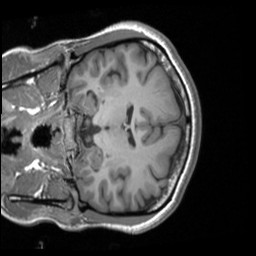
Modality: T1w
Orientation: coronal
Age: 26
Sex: female
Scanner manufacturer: siemens
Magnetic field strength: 3 T
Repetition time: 1.9 s
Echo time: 0.00226 s